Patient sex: M
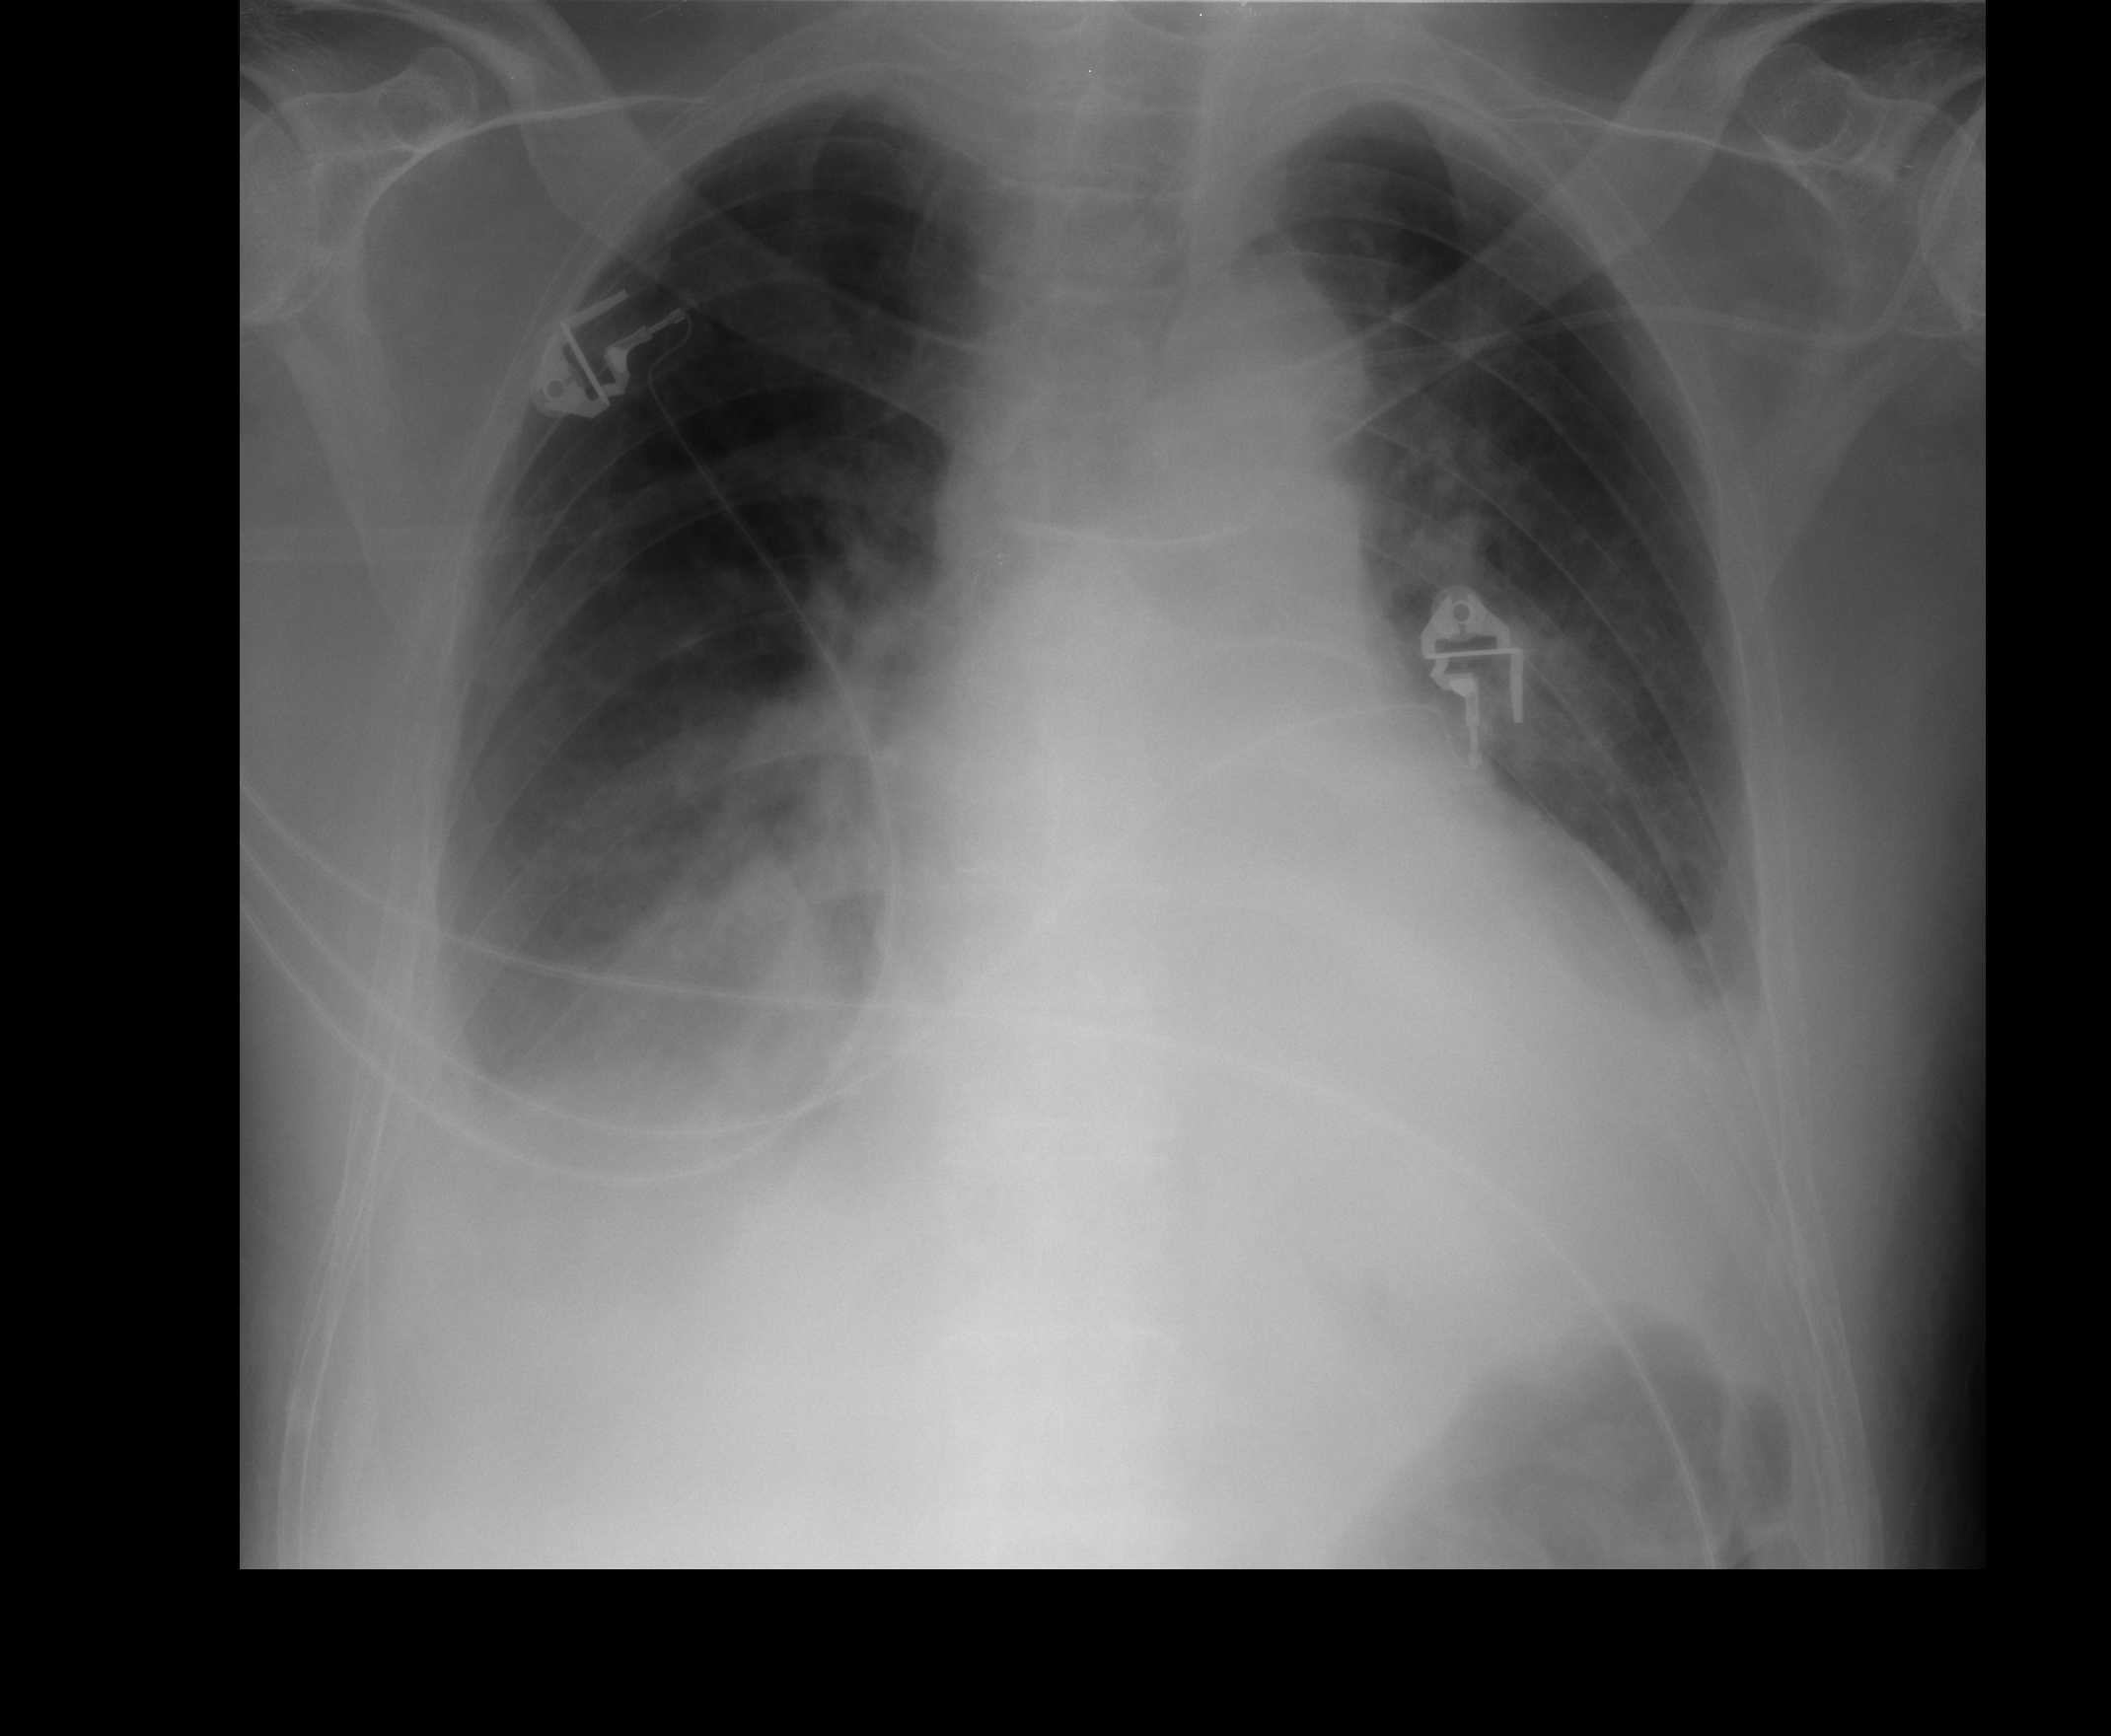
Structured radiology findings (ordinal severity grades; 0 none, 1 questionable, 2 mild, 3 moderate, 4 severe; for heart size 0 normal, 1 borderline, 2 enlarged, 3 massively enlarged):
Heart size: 2
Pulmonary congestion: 2
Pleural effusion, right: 2
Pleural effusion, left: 2
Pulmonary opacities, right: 0
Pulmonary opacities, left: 0
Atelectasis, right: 2
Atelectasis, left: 2